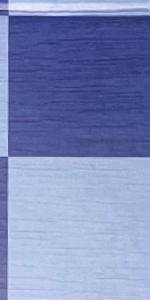
Label: Empty